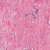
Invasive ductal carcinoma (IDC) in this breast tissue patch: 0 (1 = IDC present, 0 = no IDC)